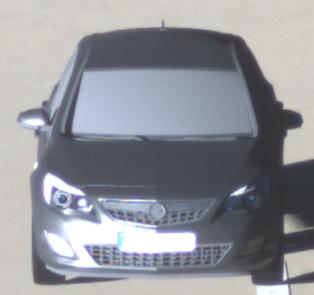
Make: Opel
Model: Astra 1.4 ecoFlex
Detailed model: Astra (J)
Model produced from: 2009/12
Model produced until: 2010/12
Doors: 5
Color: gray
Road condition: dry road
Daytime: sunrise or sunset
Contrast: high contrast